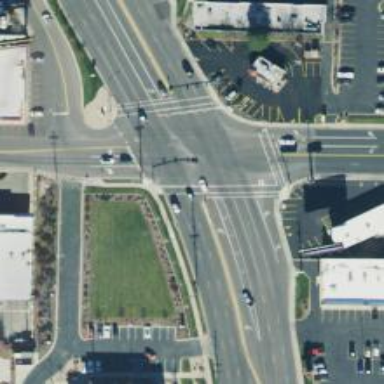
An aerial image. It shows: Crossing with marked lines on the road.